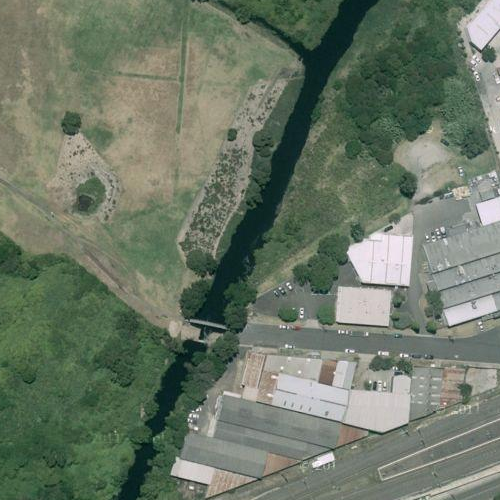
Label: sydney